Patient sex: M
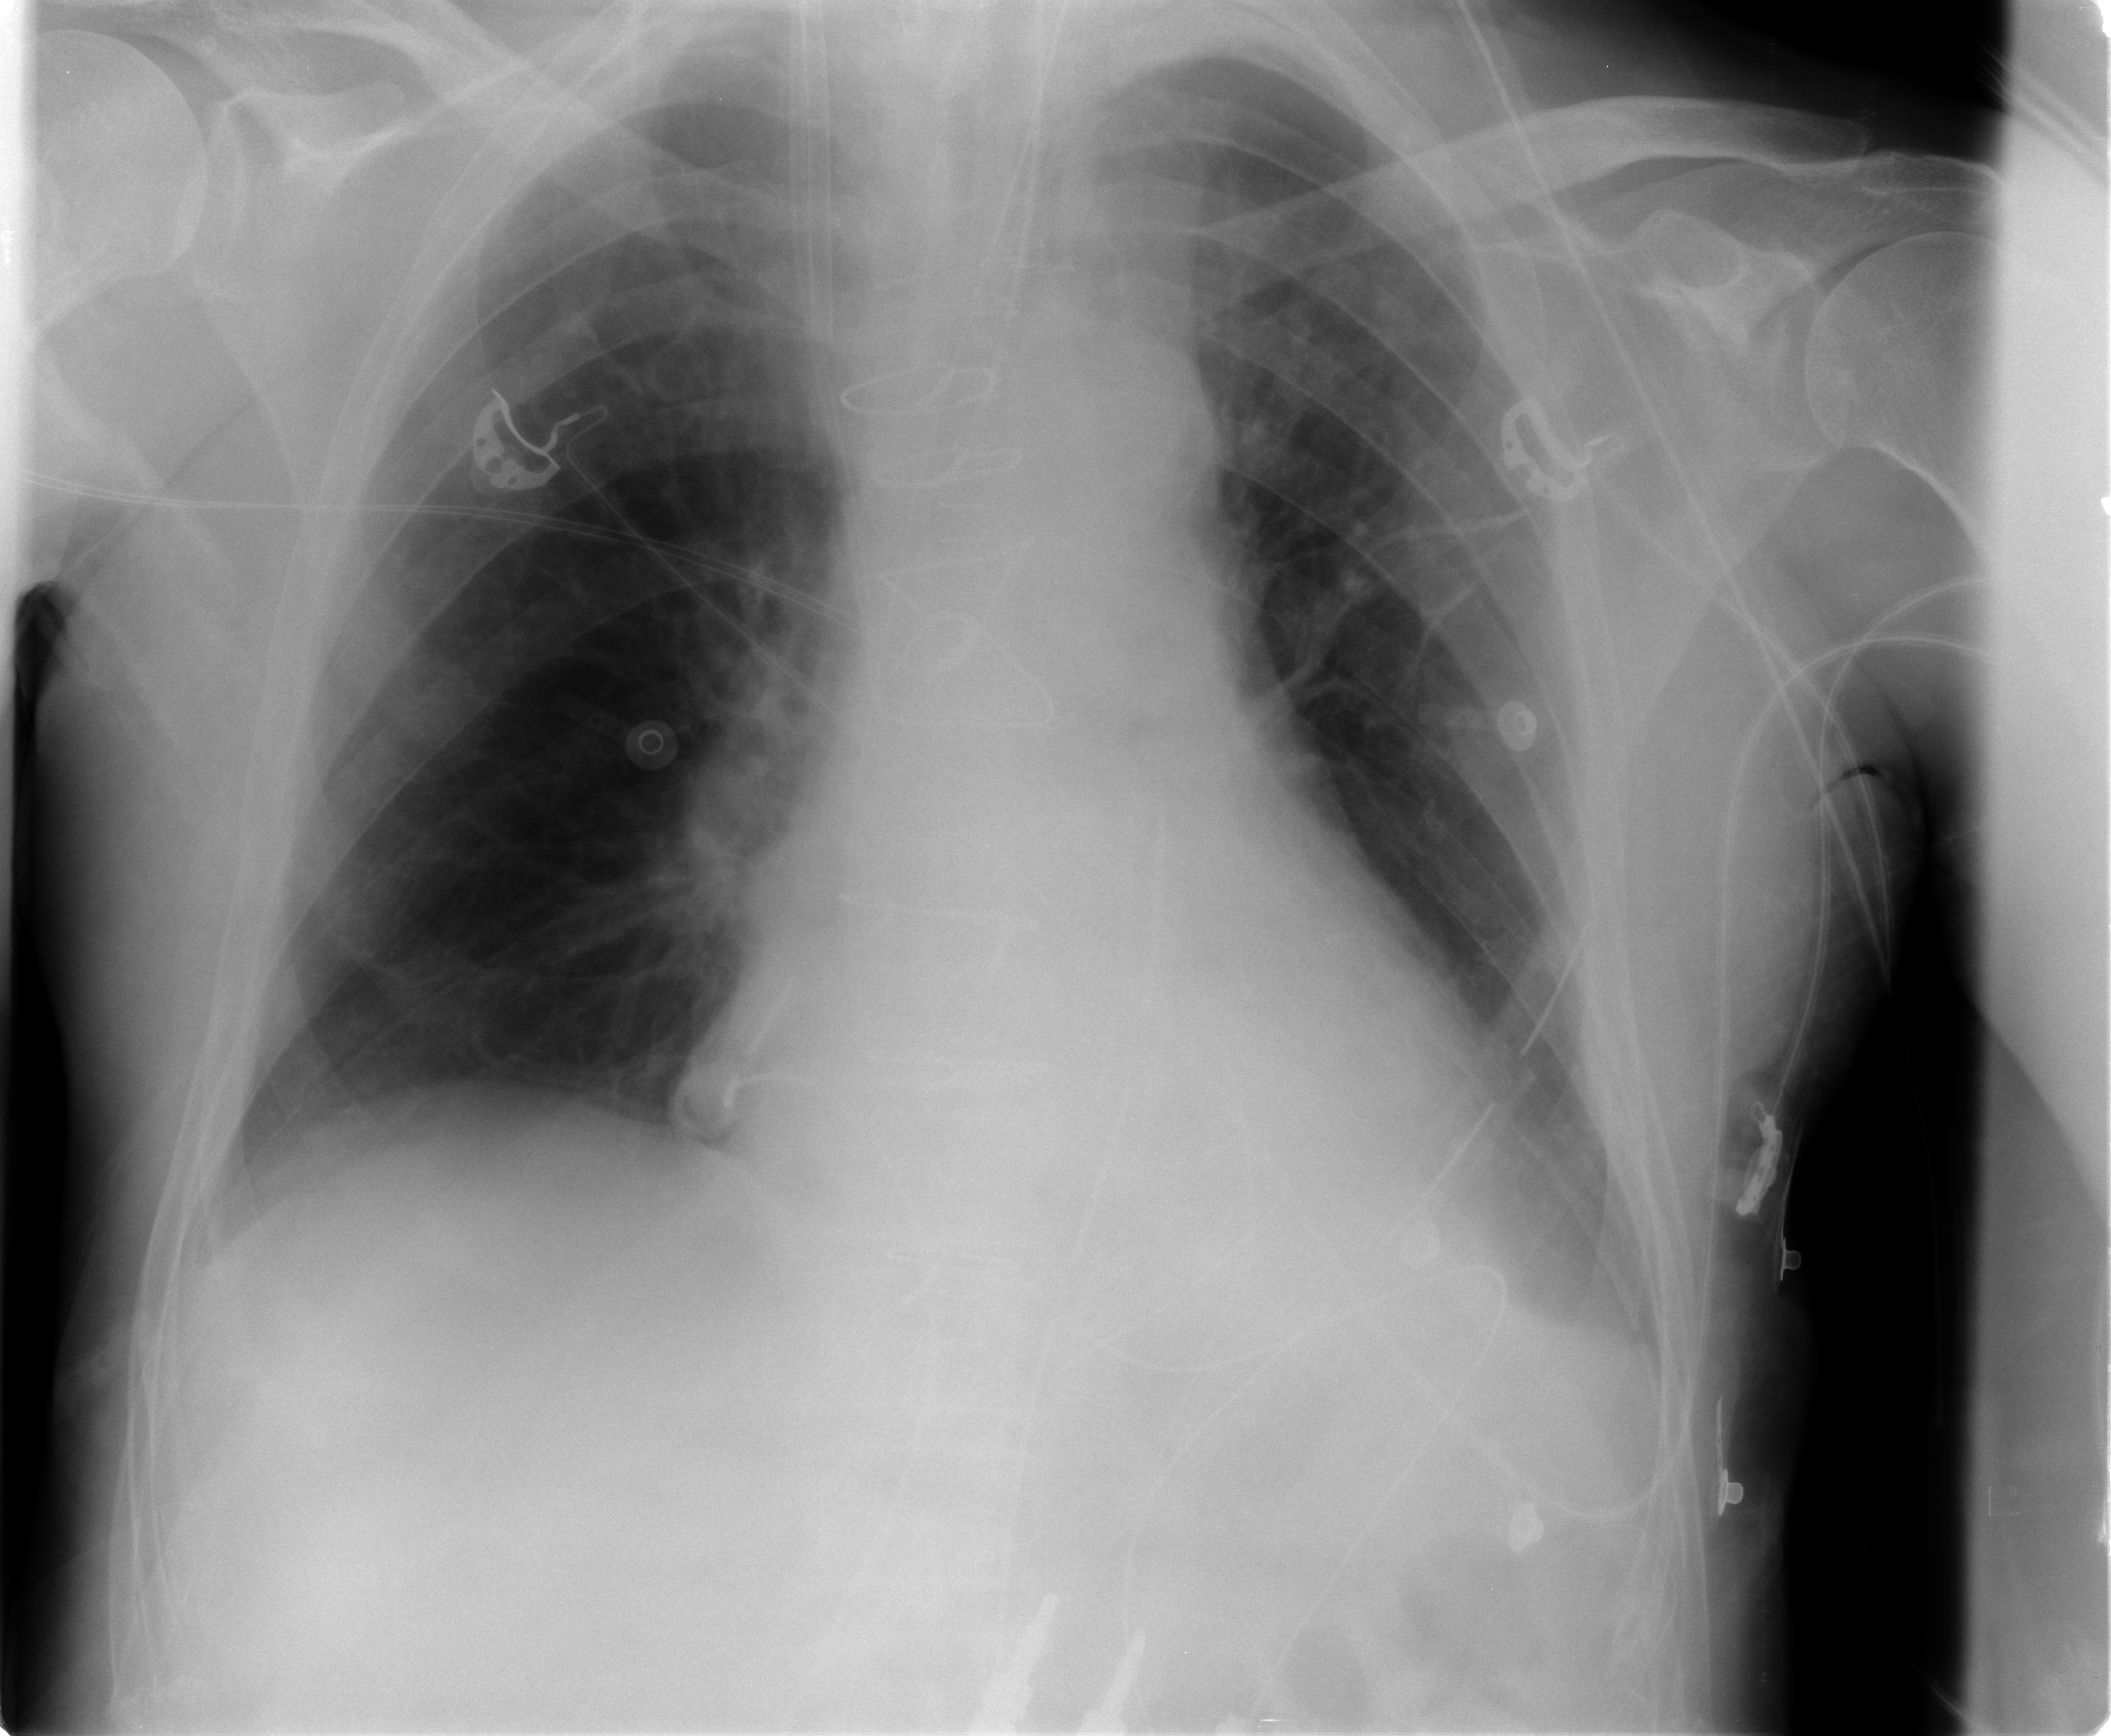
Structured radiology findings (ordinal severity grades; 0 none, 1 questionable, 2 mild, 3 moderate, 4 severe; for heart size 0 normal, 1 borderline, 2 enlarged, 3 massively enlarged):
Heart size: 0
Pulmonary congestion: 2
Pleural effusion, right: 0
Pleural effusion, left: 1
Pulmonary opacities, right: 0
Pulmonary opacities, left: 0
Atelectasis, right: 0
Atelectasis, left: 0